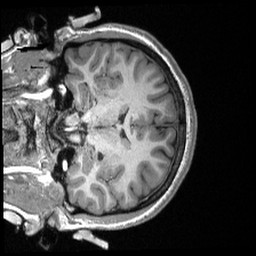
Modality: T1w
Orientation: coronal